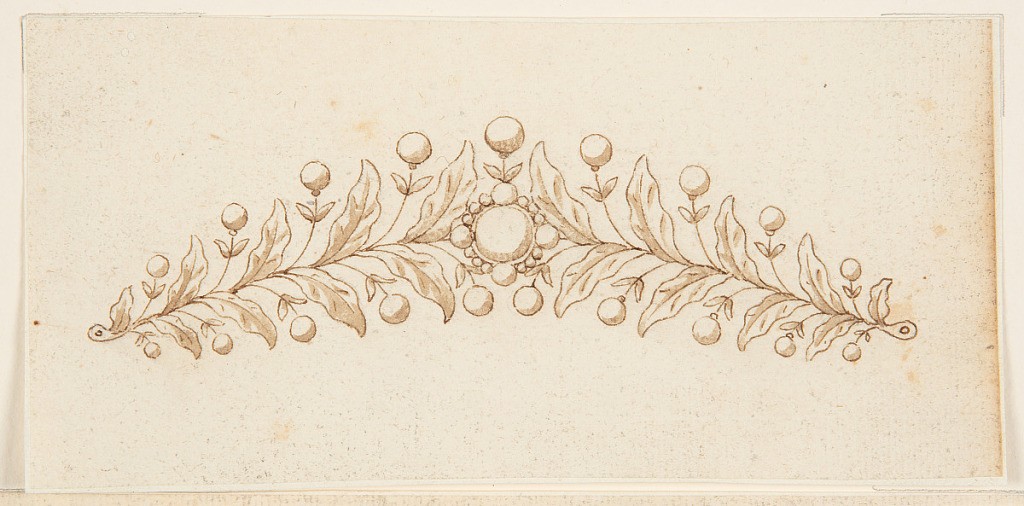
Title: Design for a Coronet
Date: mid- 19th century
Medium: Pen and ink, brush and sepia wash on paper
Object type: Drawing
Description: Design for a small corwn or tiara. Converging at the center are two branches, each consisting of alternatively at one side a stem with two leaves and a round bead and one leaf, and vice versa. In the center, a round diamond with a frame of a row of small round diamonds with bigger ones in the shape of a cross.